Question: In a VB Application,
I want to change the value of DomainUpDown controls which are Control or a Panel.

I though of a short code.
'''
For Each item As DomainUpDown In GroupBox1.Controls
item.Value = 0
Next
'''
But Shows me error, "Value' is not a member of 'System.Windows.Forms.DomainUpDown'.
Help!
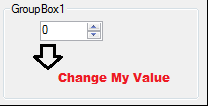
Answer: <URL> doesn't have any property like 'Value' This control will perform same as 'ComboBox'. There are several property that you can assign to change the value.
'''
item.Text = "0"
Dim iIndex As Integer = 0
item.SelectedIndex = iIndex //SelectedIndex will have integer type value
item.SelectedItem = "0" //SelectedItem will have object type value
'''